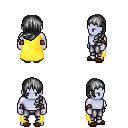
a pixel art fantasy rpg character, male body template, dark elf, purple skin, yellow cape, metal pants, gray left-swept hairstyle, cloth bracers, brown slippers, four views (front, back, left, right), 2x2 character sprite sheet, small pixel art, hard edges, no anti-aliasing